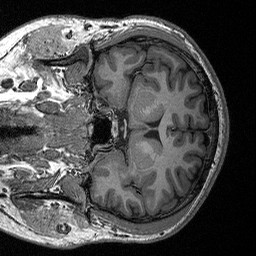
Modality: T1w
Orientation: coronal
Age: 18
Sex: male
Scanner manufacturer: siemens
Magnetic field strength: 3 T
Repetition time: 2.53 s
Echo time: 0.00309 s